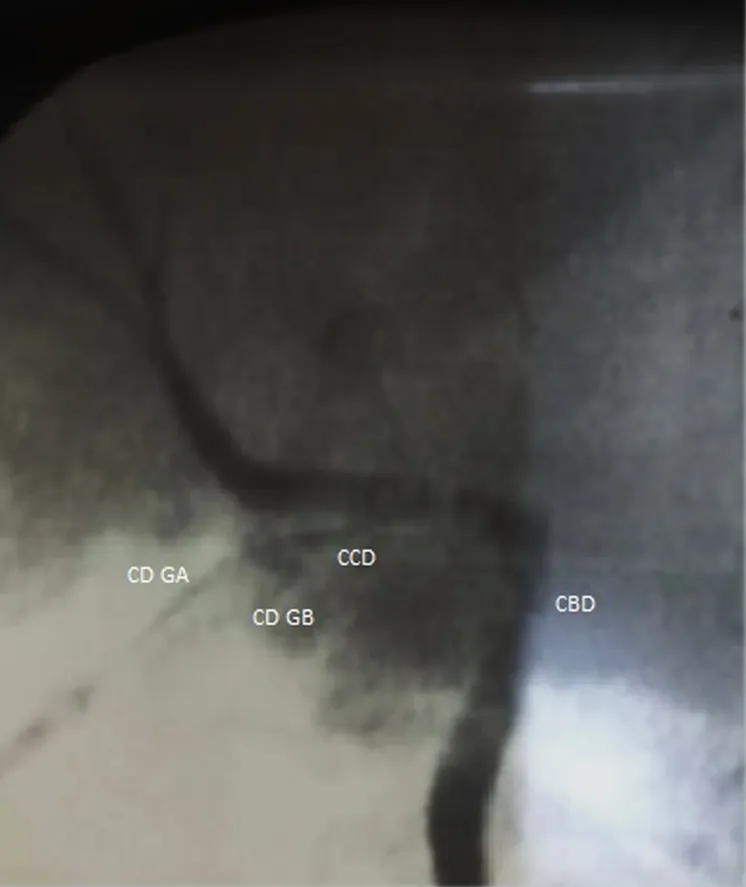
Intraoperative cholangiogram showing that each gallbladder had an independent cystic duct (CD GA: cystic duct of gallbladder A, CD GB : cystic duct of gallbladder B) that joined in a common cystic duct (CCD) before entering into the common bile duct (CBD).
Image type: radiology (x_ray)